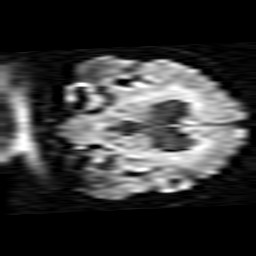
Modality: TRACE
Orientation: coronal
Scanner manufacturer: siemens
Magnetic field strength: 1.5 T
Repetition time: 8.7 s
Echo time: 0.119 s